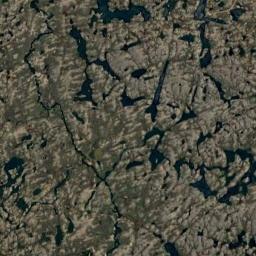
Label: wetland